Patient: sex M, age 45
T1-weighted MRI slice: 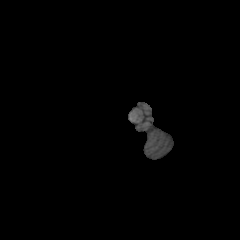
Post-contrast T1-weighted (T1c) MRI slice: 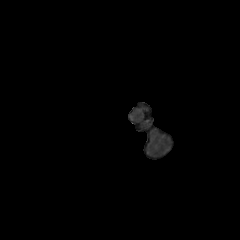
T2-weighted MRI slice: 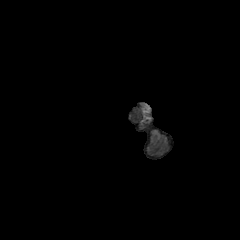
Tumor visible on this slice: no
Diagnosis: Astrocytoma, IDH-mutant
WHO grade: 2